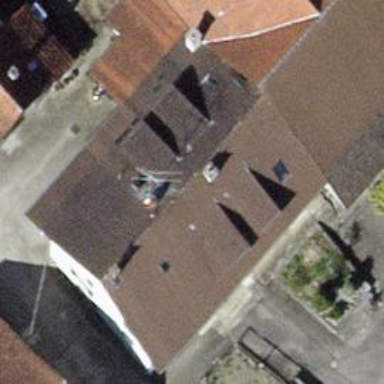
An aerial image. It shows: Terrace-style building with gabled roof.